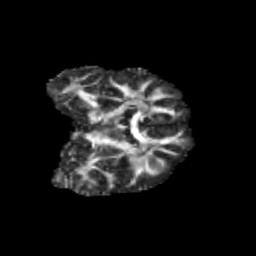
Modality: FA
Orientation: coronal
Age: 12
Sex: female
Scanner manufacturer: siemens
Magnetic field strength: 3 T
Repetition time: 3.8 s
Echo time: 0.07 s